Question: I am trying to center the footer text
'''
function Footer(){
$txt = 'Page %s of %s';
if (empty($this->pagegroups)) {
$txt = sprintf($txt, $this->getAliasNumPage(), $this->getAliasNbPages());
} else {
$txt = sprintf($txt, $this->getPageNumGroupAlias(), $this->getPageGroupAlias());
}
$this->MultiCell(0, 0, $txt, 1, 'C', false, 1, PDF_MARGIN_LEFT, $this->y);
}
'''
As you can see in the image the cell is getting positioned correctly, the problem is with centering the text.

I get the same result if I change the MultiCell to something more straight forward:
'''
$this->SetXY(PDF_MARGIN_LEFT, $this->y);
$this->Cell(0, 0, $txt, 1, 1, 'C');
'''
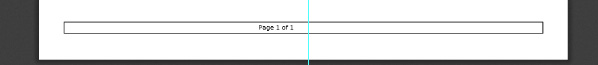
Answer: Somehow 'getAliasNumPage()' and 'getPageNumGroupAlias()' add a bunch of whitespace to the right. I am unsure why. But I know that using 'PageNo()' and 'getGroupPageNo()' instead will fix it.
This is the code that worked for me:
'''
public function Footer() {
$this->SetY(-15); //not present in your code but was necessary for me to have the footer be positioned correctly
$txt = 'Page %s of %s';
if (empty($this->pagegroups)) {
$txt = sprintf($txt, $this->PageNo(), $this->getAliasNbPages());
} else {
$txt = sprintf($txt, $this->getGroupPageNo(), $this->getPageGroupAlias());
}
$this->MultiCell(0, 0, $txt, 1, 'C', false, 1);
}
}
'''